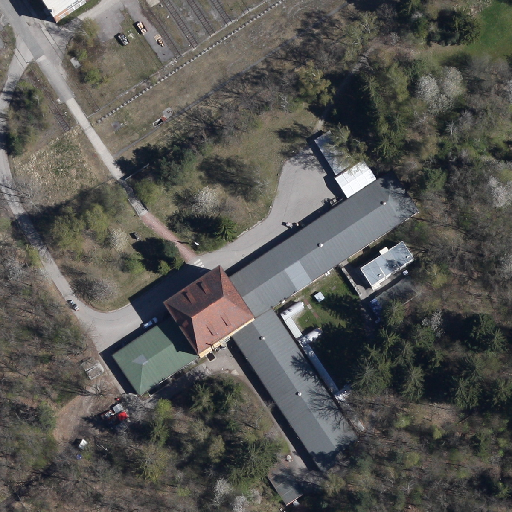
Referring expression: sidewalk